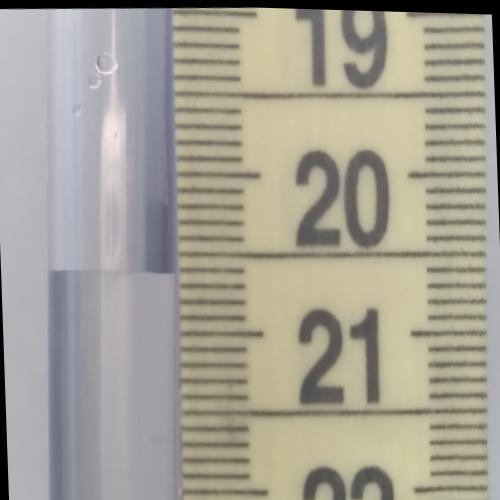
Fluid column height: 20.6 cm